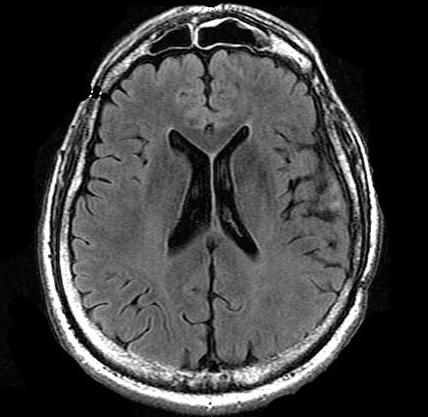
Label: notumor